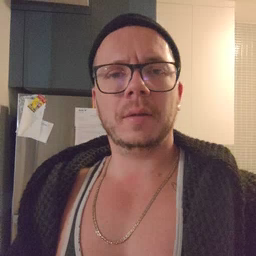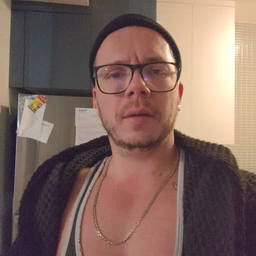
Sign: taste